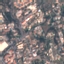
Land use / land cover: Residential